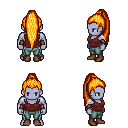
a pixel art fantasy rpg character, male body template, dark elf, purple skin, maroon pirate shirt, teal pants, light blonde extra-long topknot hairstyle, leather bracers, brown shoes, four views (front, back, left, right), 2x2 character sprite sheet, small pixel art, hard edges, no anti-aliasing